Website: macys
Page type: gifting
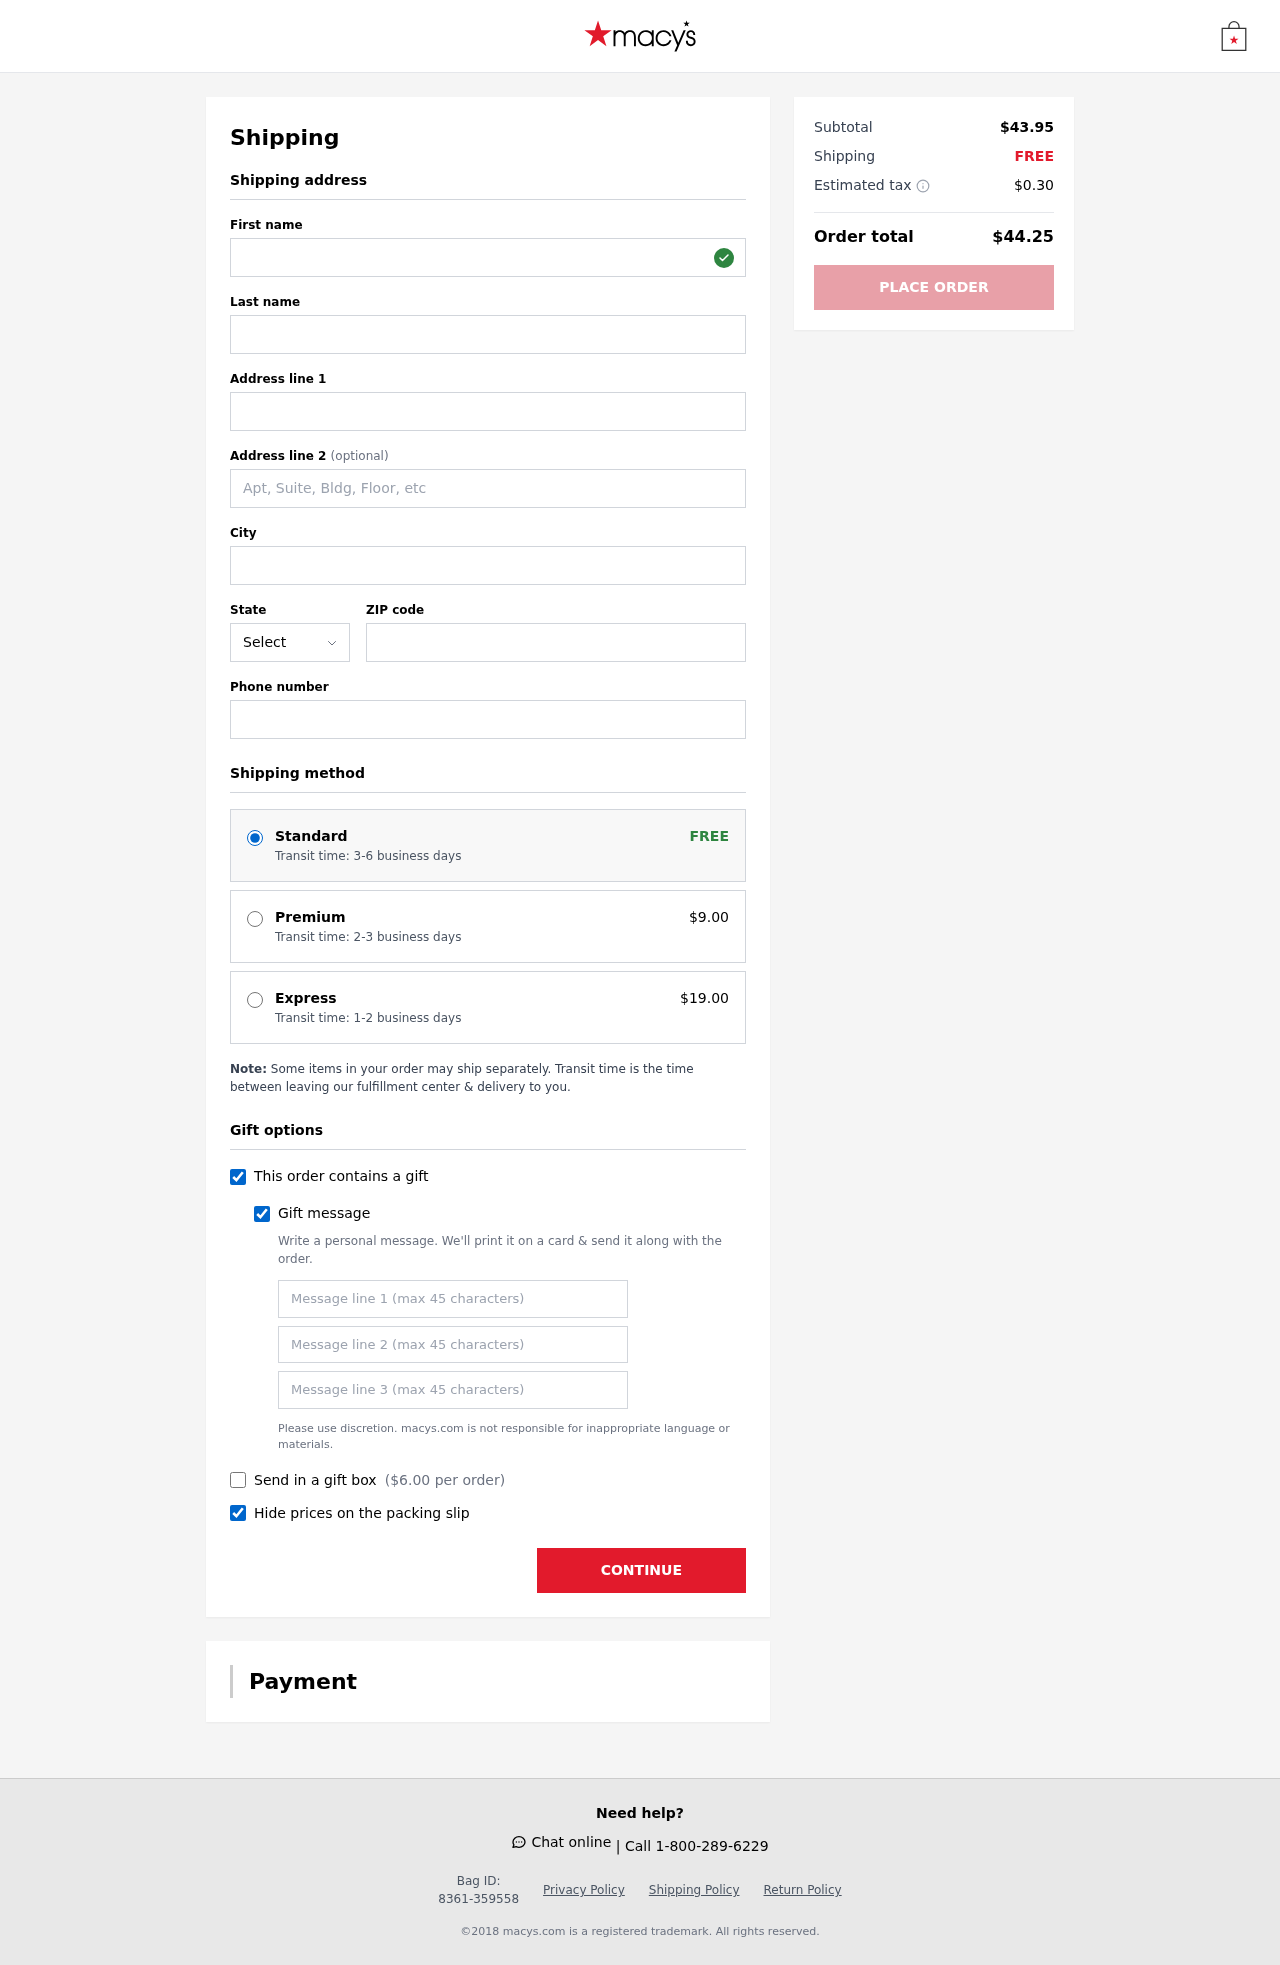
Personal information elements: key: PII_STATE_ABBR
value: DE
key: PII_FIRSTNAME
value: Lisa
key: PII_LASTNAME
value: Benson
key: PII_STREET
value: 729 Orr Rest
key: PII_CITY
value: South Matthewland
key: PII_POSTCODE
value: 91772
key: PII_PHONE
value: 2234496582
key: PII_GIFT_MESSAGE
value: Happy Birthday, Sarah! I know how much you’ve been wanting to hit the pavement with some fresh kicks—so I thought these would be perfect for your next run! Can’t wait to see you crushing those miles! Lisa
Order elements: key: ORDER_SHIPPING_STANDARD
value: Transit time: 3-6 business days
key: ORDER_SHIPPING_PREMIUM
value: Transit time: 2-3 business days
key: ORDER_SHIPPING_PREMIUM_PRICE
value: $9.00
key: ORDER_SHIPPING_EXPRESS
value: Transit time: 1-2 business days
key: ORDER_SHIPPING_EXPRESS_PRICE
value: $19.00
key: ORDER_GIFT_BOX_PRICE
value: $6.00
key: ORDER_SUBTOTAL
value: $43.95
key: ORDER_SHIPPING_COST
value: FREE
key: ORDER_TAX
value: $0.30
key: ORDER_TOTAL
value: $44.25